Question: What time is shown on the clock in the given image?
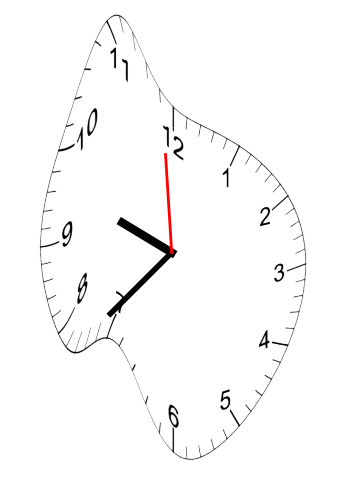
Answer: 09:36:59